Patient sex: M
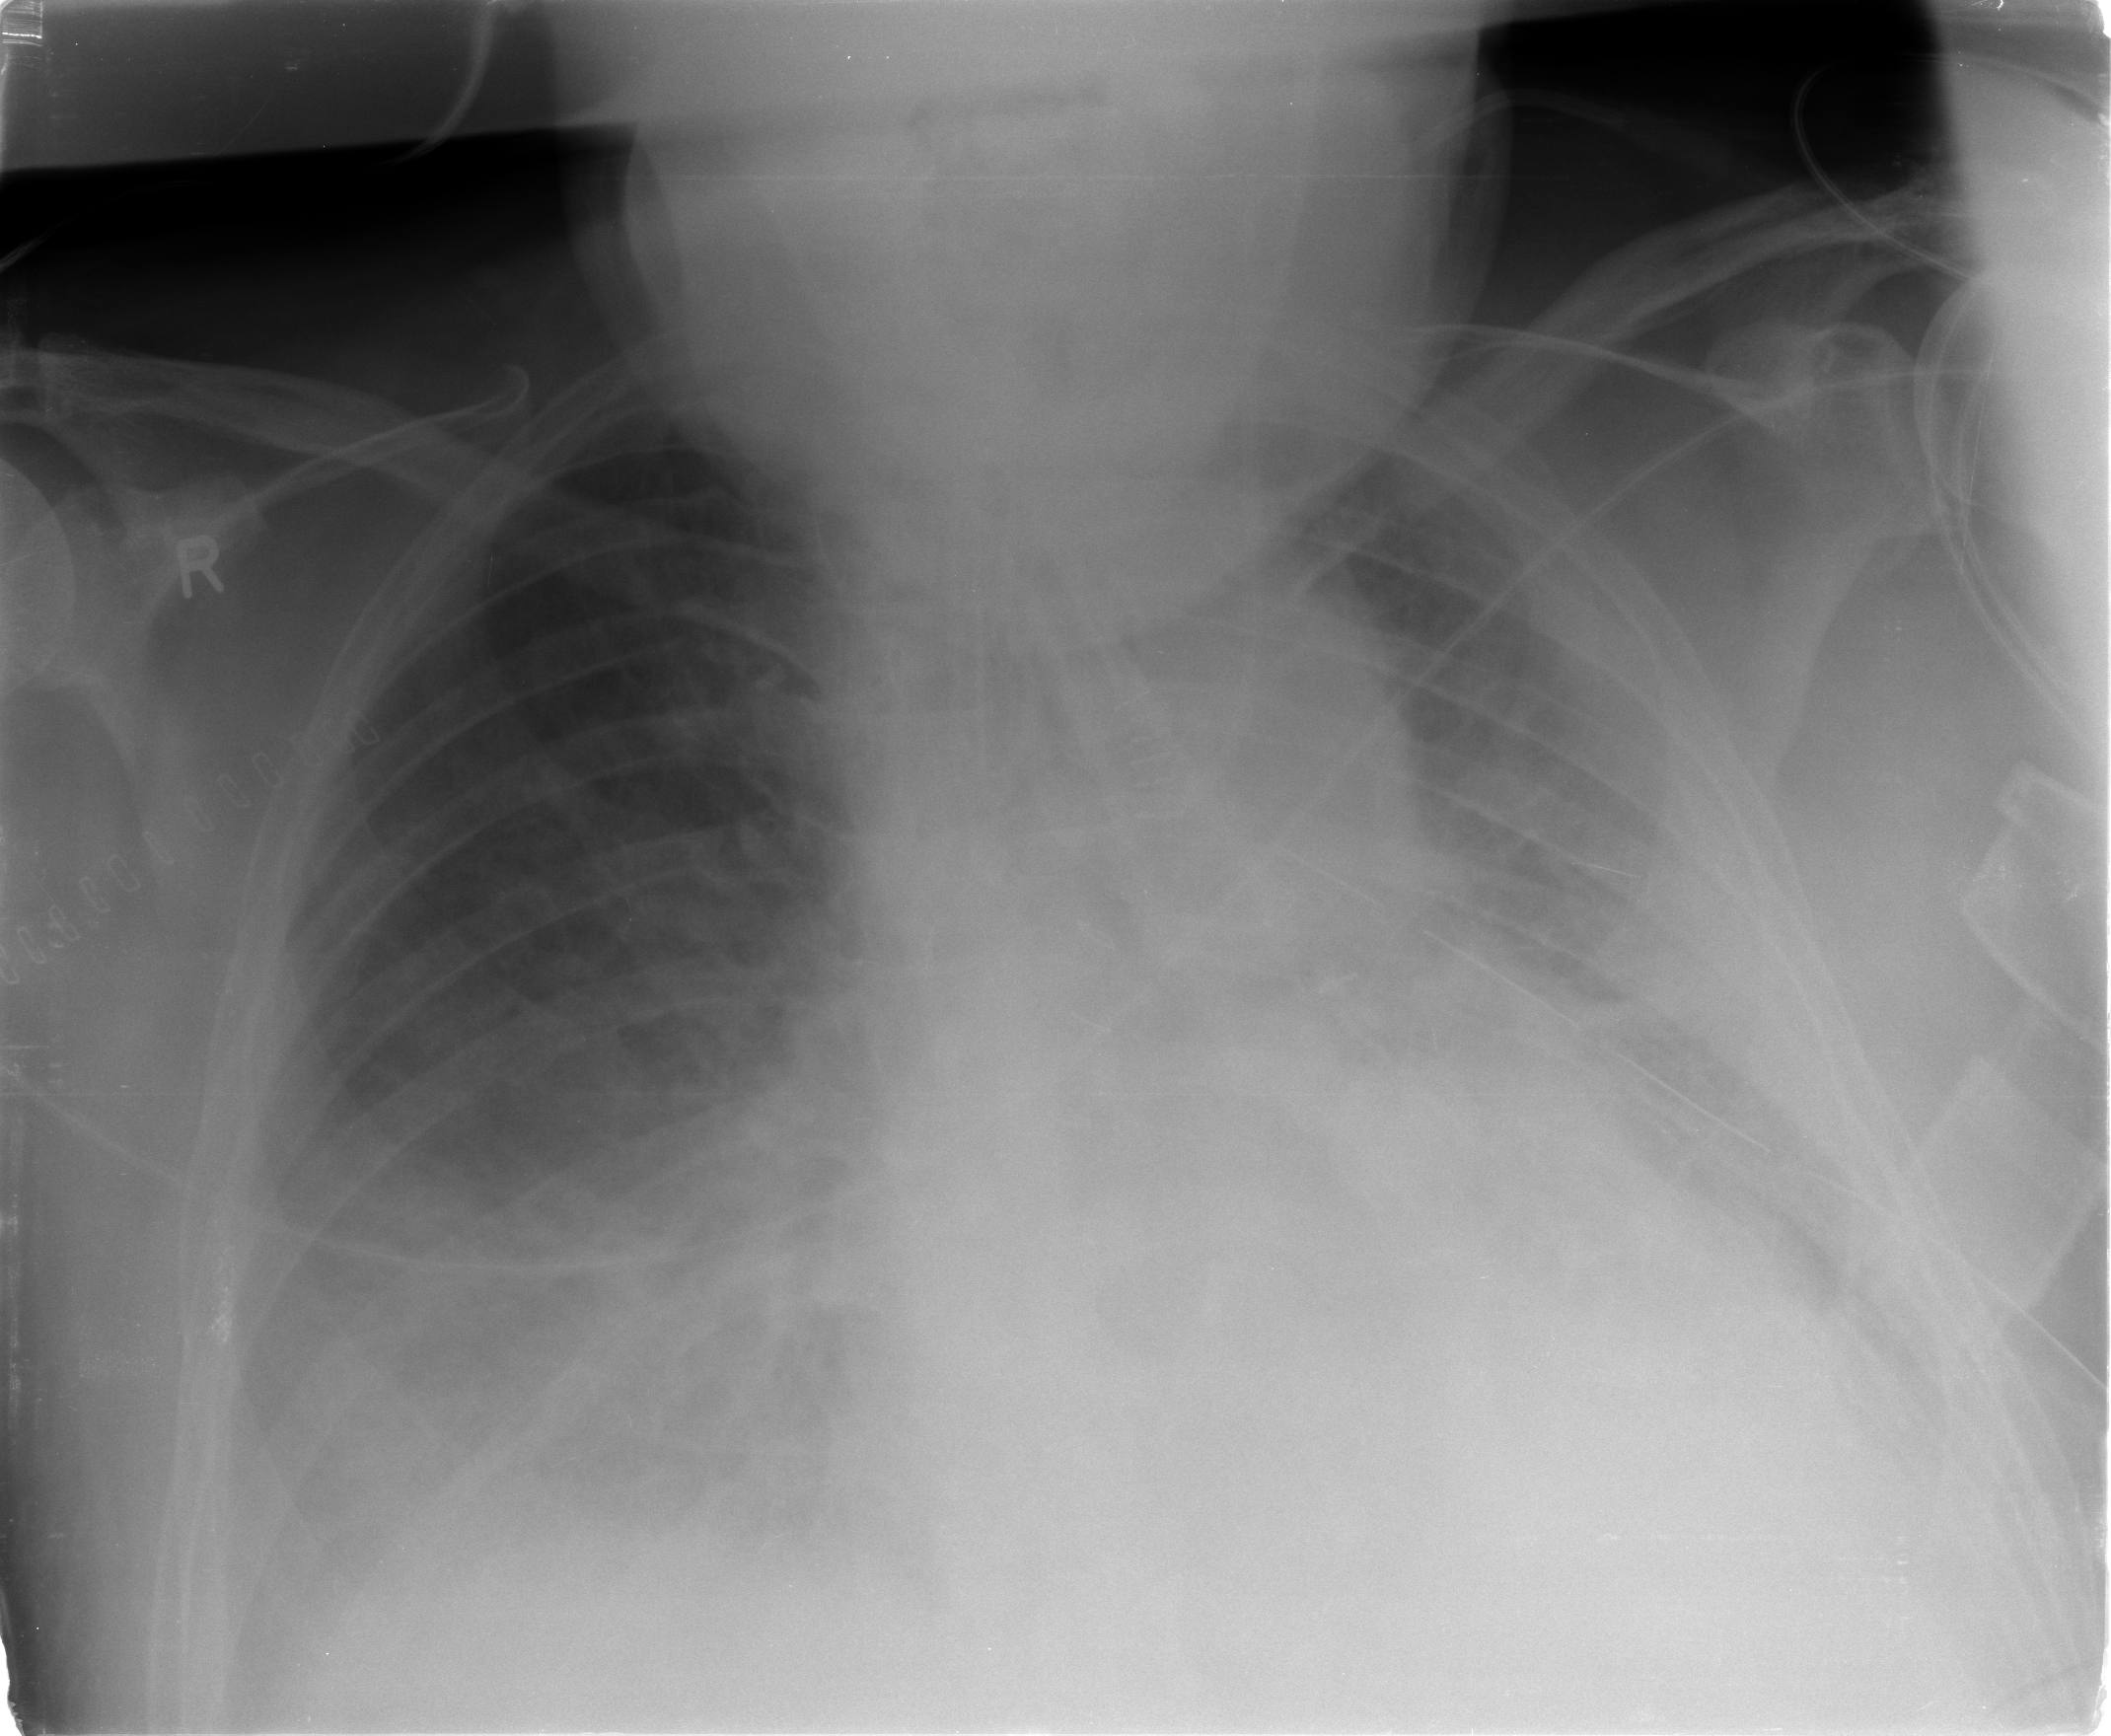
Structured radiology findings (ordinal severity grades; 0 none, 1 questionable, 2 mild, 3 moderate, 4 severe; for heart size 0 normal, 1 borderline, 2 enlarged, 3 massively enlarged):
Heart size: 2
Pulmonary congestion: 3
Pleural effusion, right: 3
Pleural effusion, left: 2
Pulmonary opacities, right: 2
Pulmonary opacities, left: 2
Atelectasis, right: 2
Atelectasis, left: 2